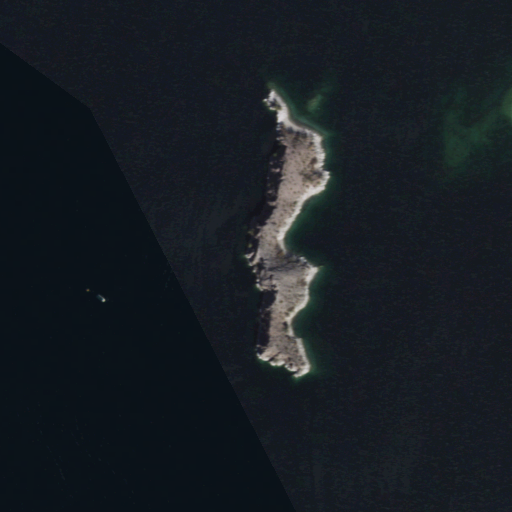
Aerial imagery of island in Arizona named Bulls Head Rock containing open water and shrub